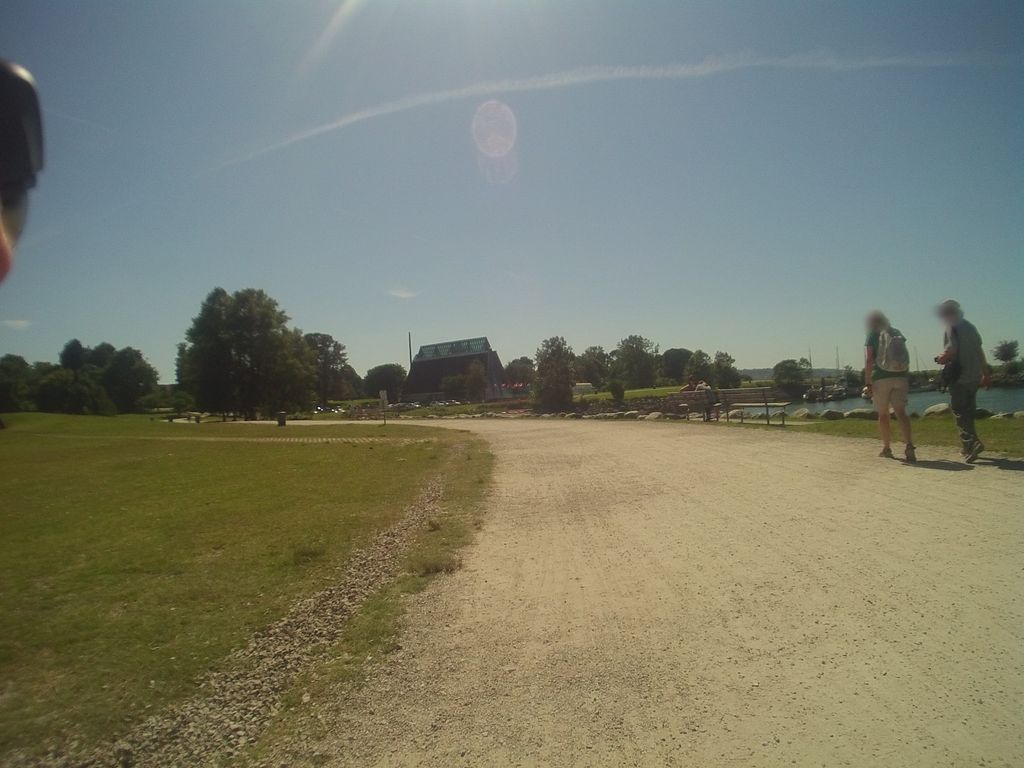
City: vancouver